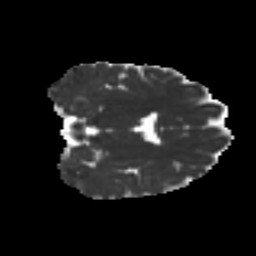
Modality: MD
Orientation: coronal
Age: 42
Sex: female
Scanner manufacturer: ge
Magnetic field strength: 3 T
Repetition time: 7.8 s
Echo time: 0.0607 s